Question: So I have this code:
'''
var points = 6;
var width = w;
var height = h;
var angle = ((2 * Math.PI) / points);
var hexagon = [];
for (i = 0; i < points; i++) {
hexagon.push({
x: width * Math.cos(angle * i),
y: height * Math.sin(angle * i)
})
}
'''
Which will produce 6 points/locations and if I draw a line between them I get a hexagon, but I want to rotate the points or generate the points differently so that the first point is always center-top, like so:

How would I go about doing that?
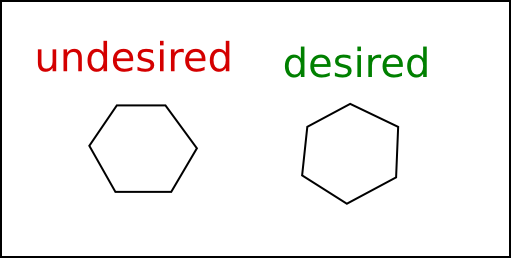
Answer: You could just swap 'sin' and 'cos'.